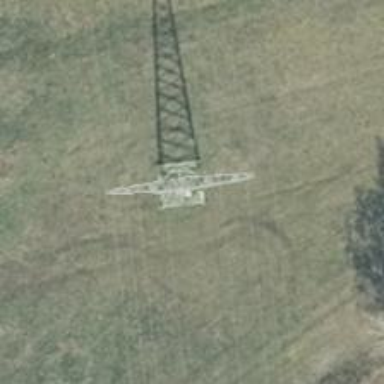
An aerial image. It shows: Power tower.